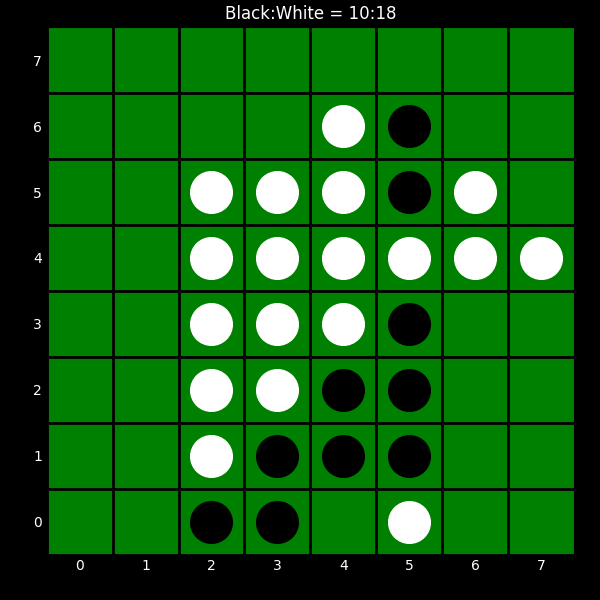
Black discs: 10
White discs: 18